Aerial crown-view tile of a tropical tree (Barro Colorado Island, Panama), acquired 20241014:
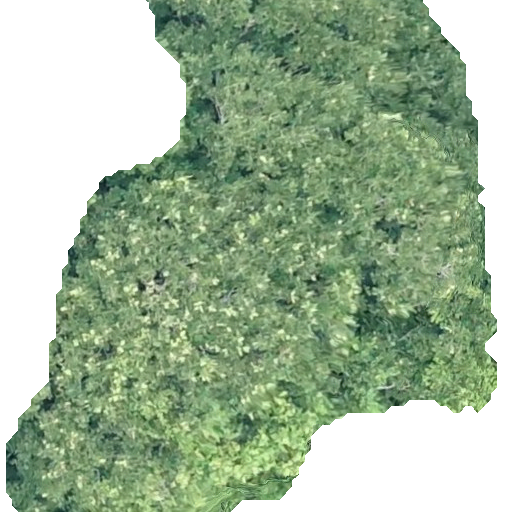
Species: Dipteryx oleifera
GBIF accepted scientific name: Dipteryx oleifera
Crown area: 330.182 m²